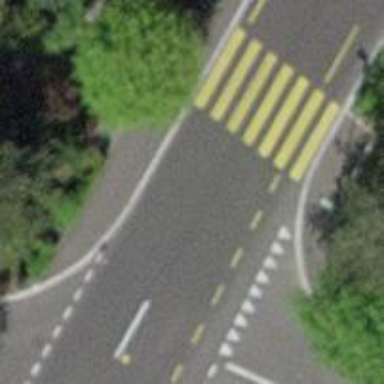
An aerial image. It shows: Uncontrolled zebra crossing on the road.